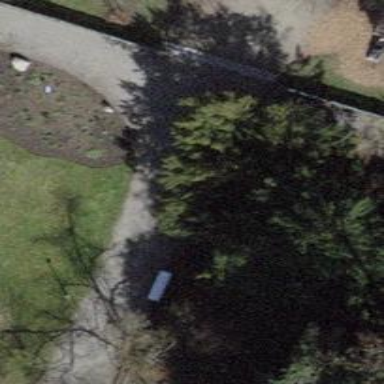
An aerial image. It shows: White bench.